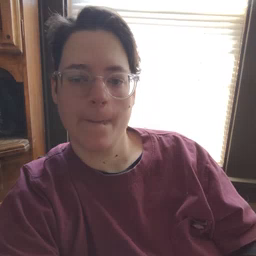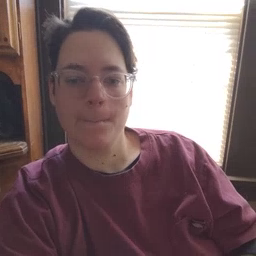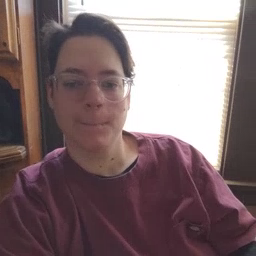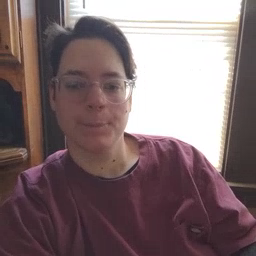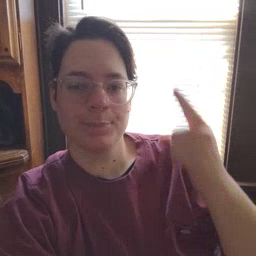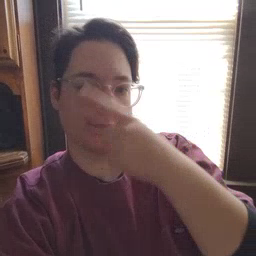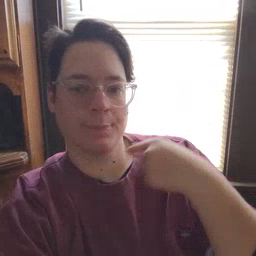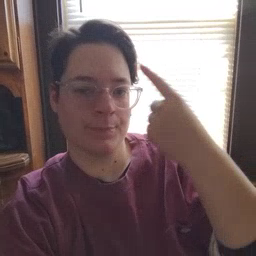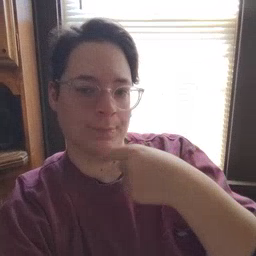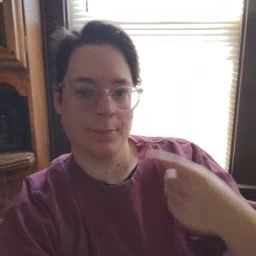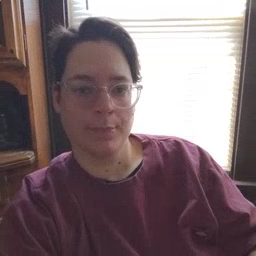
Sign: face